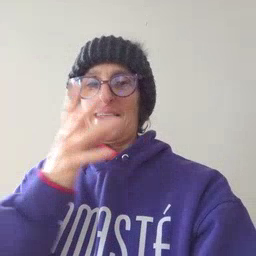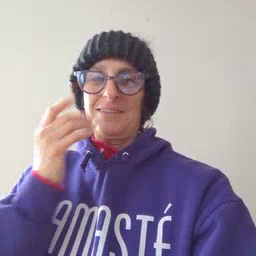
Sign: farm